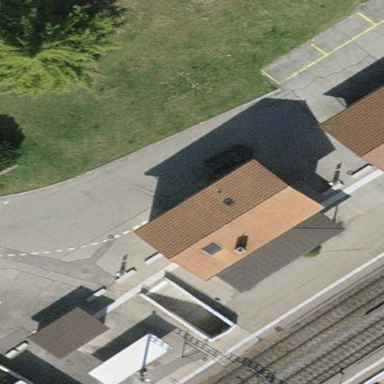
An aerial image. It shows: Shed.